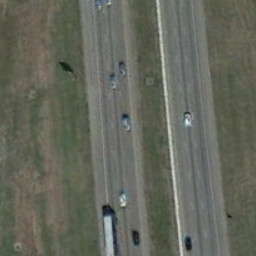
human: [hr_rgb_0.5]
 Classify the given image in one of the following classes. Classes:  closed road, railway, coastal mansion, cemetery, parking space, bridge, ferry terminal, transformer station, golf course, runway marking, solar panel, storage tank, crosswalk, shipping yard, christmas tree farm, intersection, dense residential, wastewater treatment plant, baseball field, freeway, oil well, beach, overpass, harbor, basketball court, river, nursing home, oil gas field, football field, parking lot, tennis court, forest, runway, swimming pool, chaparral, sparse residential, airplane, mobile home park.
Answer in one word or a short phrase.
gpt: freeway